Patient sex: F
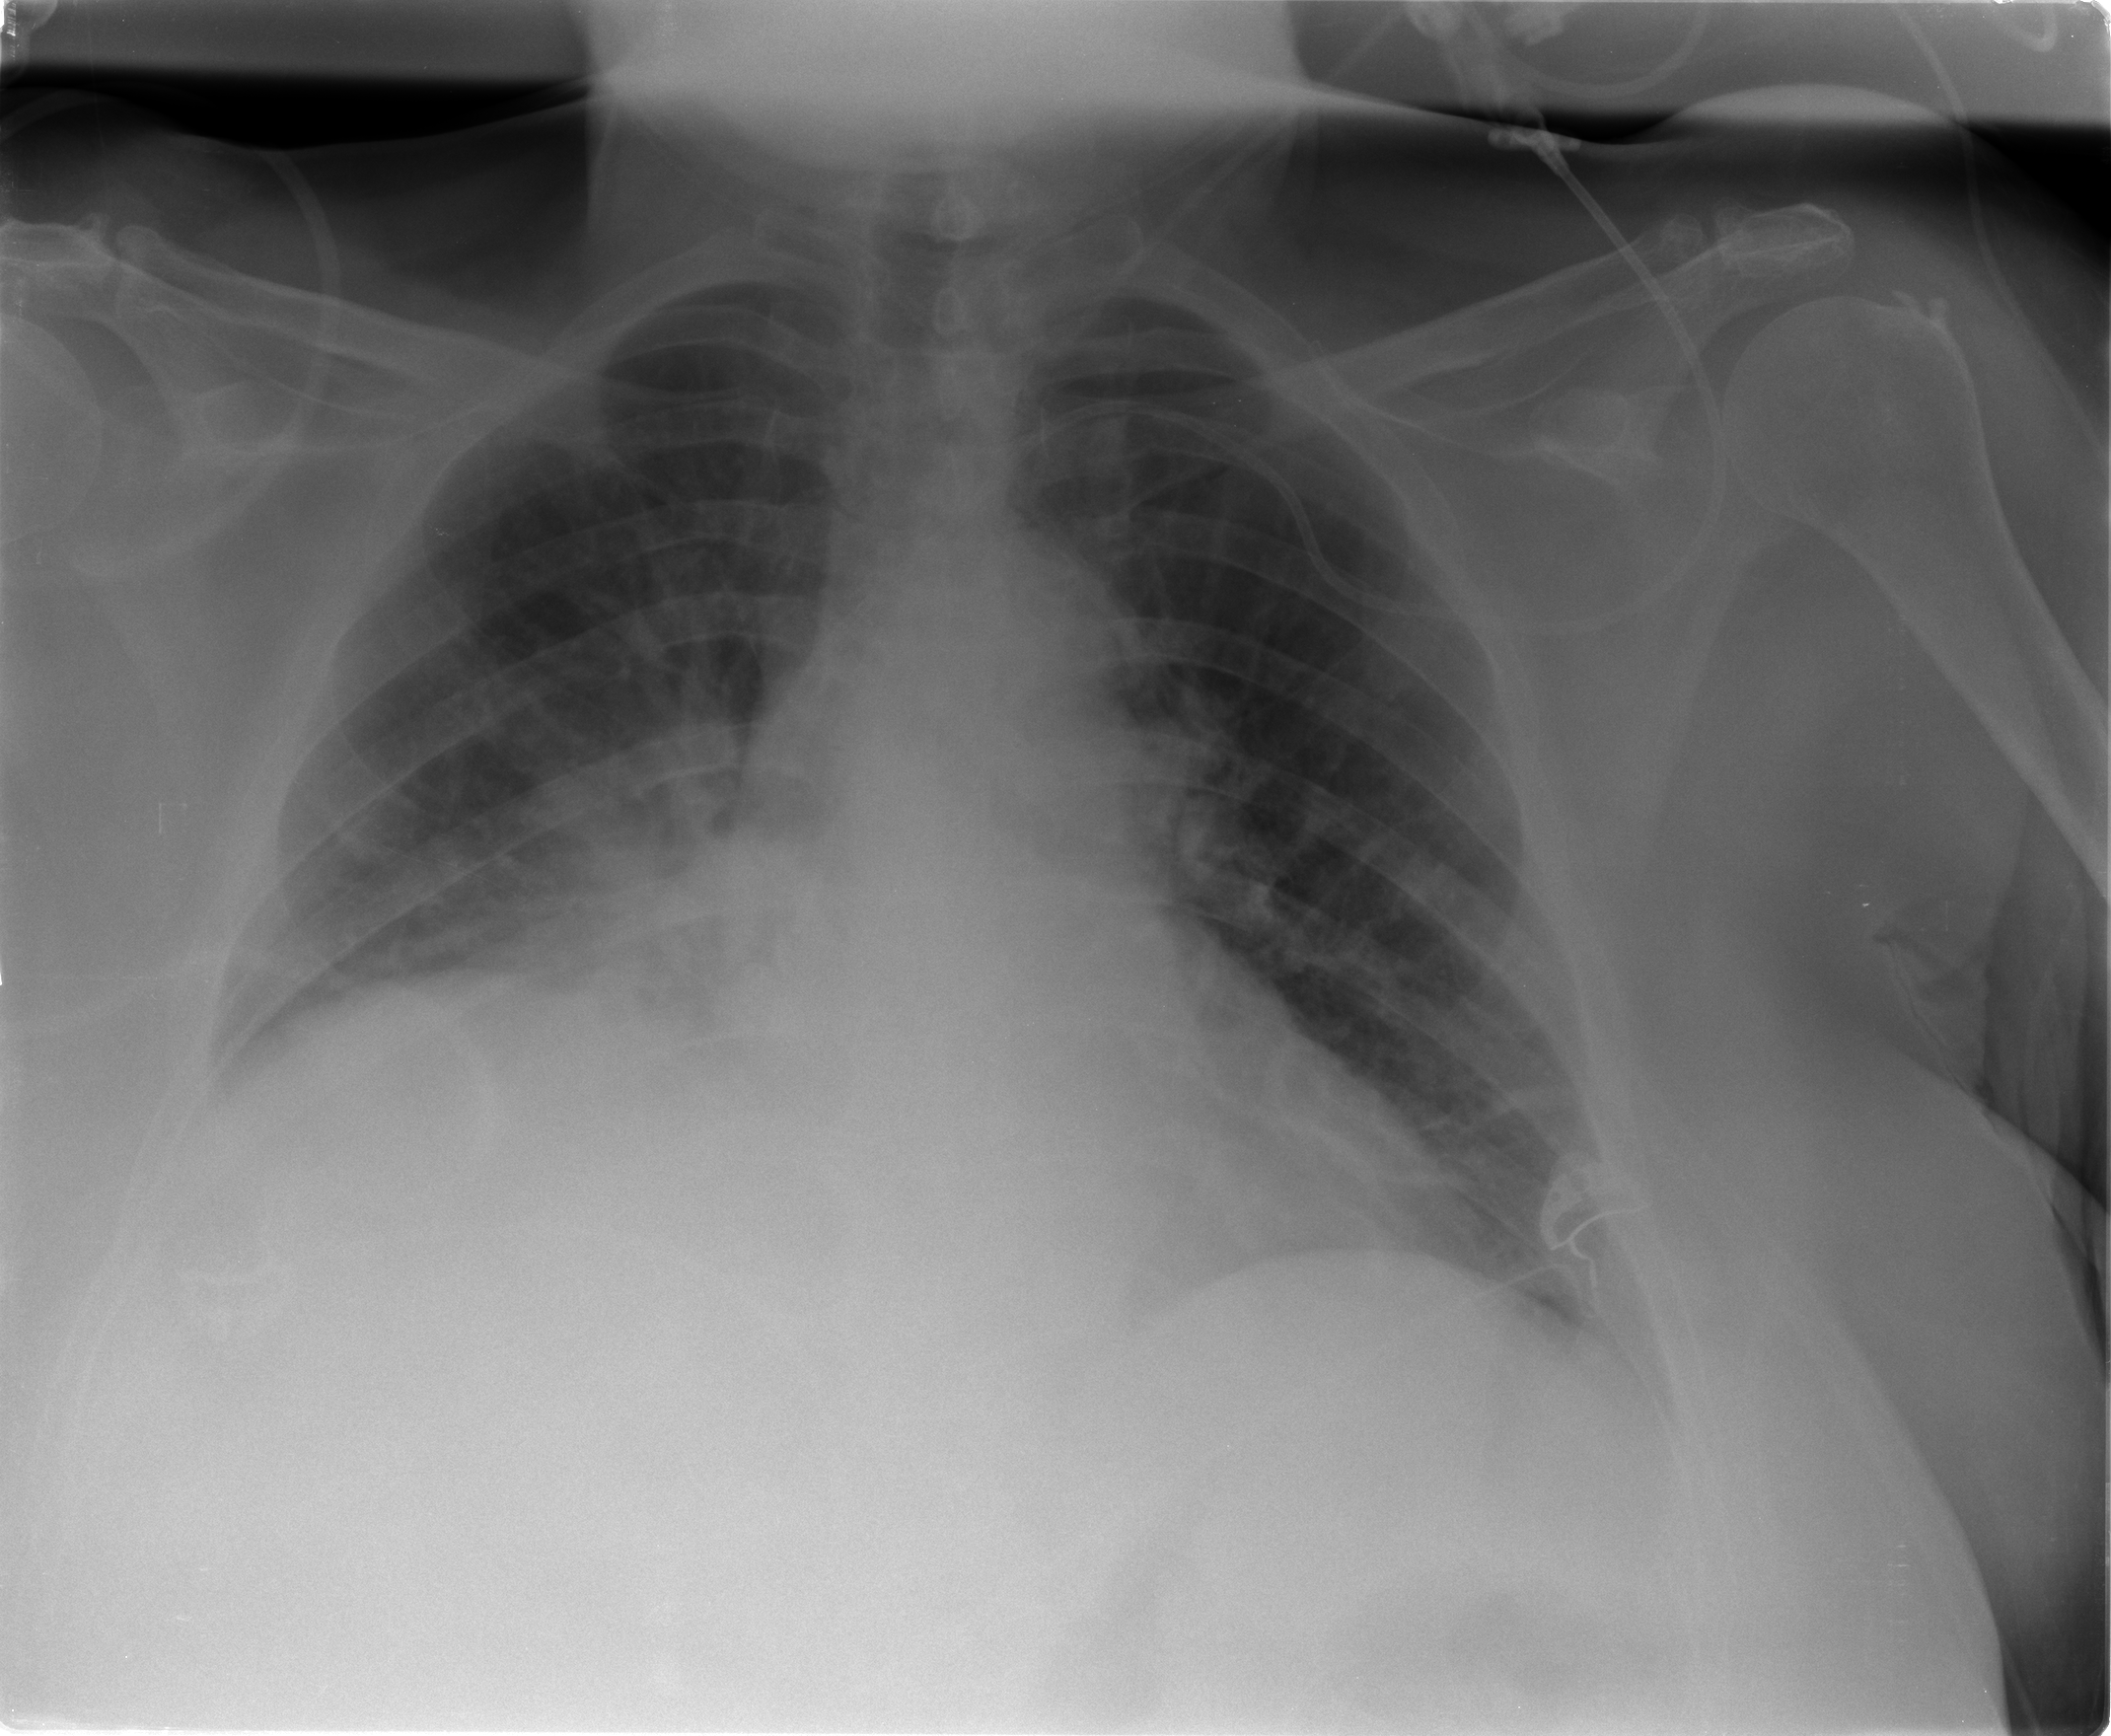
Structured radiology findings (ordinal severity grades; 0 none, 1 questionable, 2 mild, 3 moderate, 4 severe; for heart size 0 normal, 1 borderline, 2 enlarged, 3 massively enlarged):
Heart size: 1
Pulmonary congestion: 3
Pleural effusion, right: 1
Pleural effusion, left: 1
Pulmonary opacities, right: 2
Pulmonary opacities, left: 1
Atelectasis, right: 2
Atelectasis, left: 1